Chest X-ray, PA view. Patient: 60 years old, sex M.
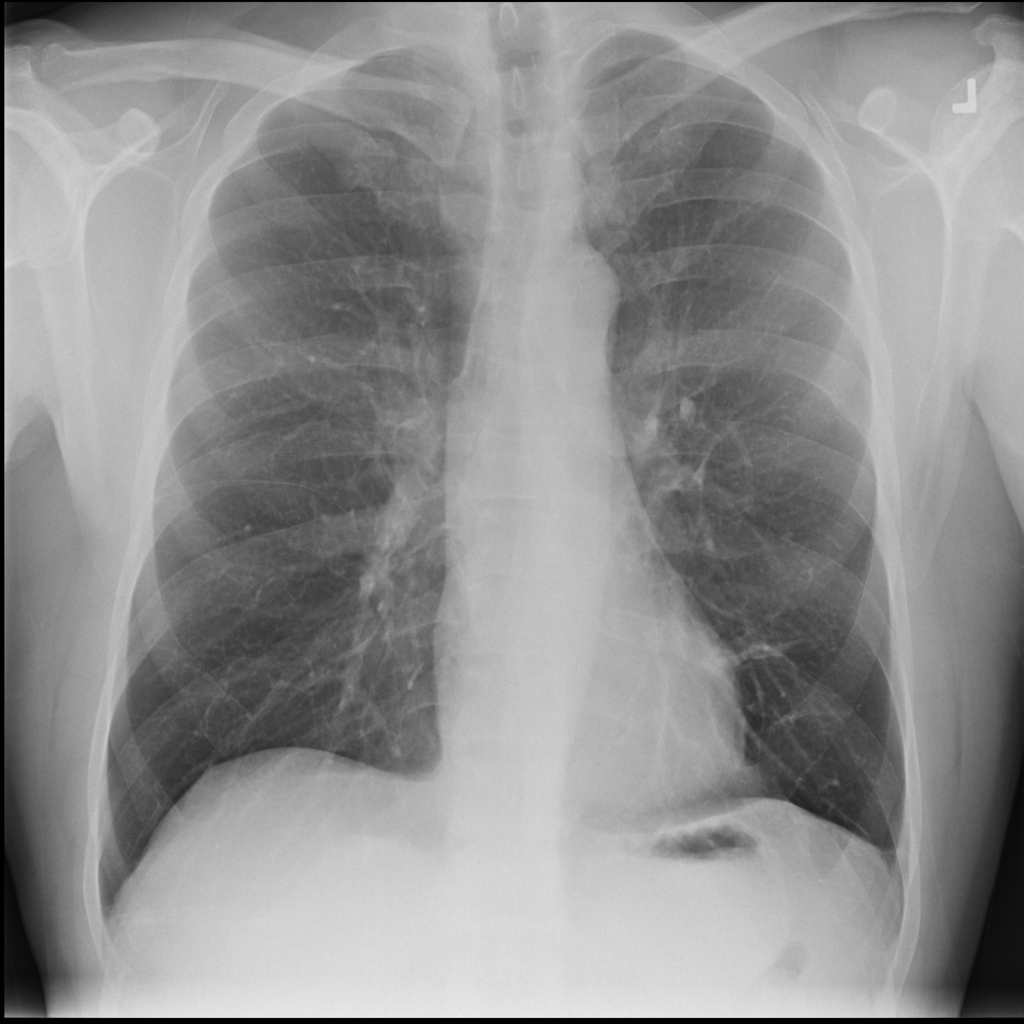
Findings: No Finding